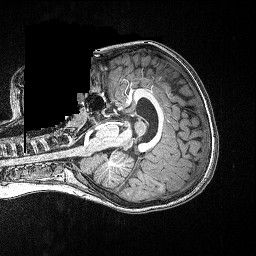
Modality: T1w
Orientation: axial